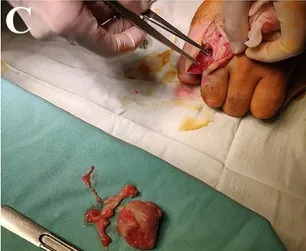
Diagnostics and surgical treatment. (C) Intraoperative macroscopic revision of necrotic bone and soft tissues.
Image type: medical_photograph (other_medical_photograph)